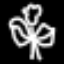
Label: angel